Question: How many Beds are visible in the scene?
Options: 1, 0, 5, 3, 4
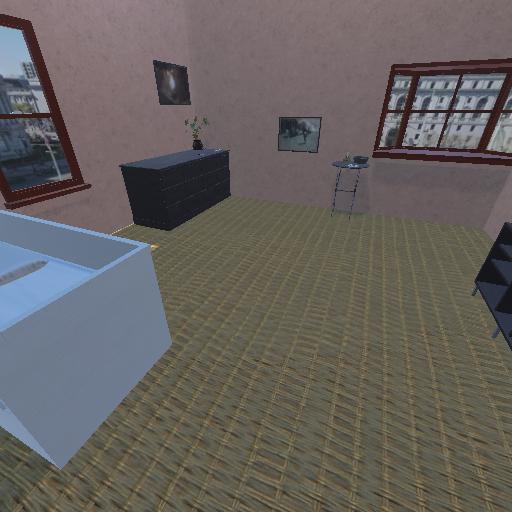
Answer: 1